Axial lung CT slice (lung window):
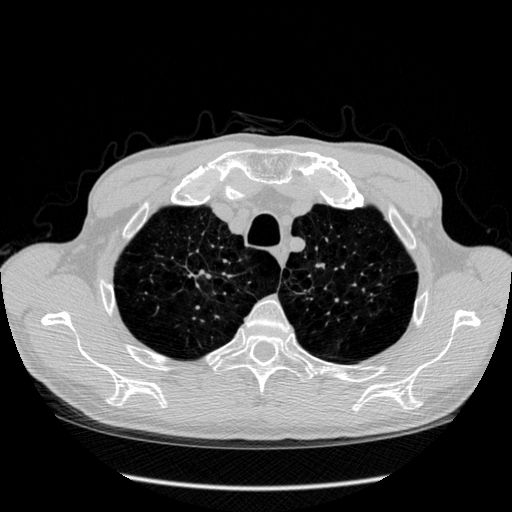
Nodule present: no